Question: Today I debugged my code and saw that my worldviewproj was huge (sorry it it's not readable):

{ 4.91479736e+010, -6.29708390e+010, -863636224, 432034112 }
That's the first line, and I'm trying to debug my code because my application doesn't display anything.
My world matrix is the identity matrix and my view matrix is also huge.
So my question, what's the range of a worldviewproj matrix? Or is it normal that it is that big and it's something else?
: Figured out I was wrongly setting the fovY of the projection matrix :)
But,... as I said the view matrix is now the problem :( The View Matrix has in every entry -431602080
: I can myself!! I forgot to store the computed matrix in the view variable in my camera class :|
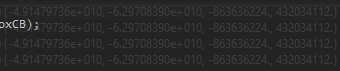
Answer: My Worldviewproj was so big, because
1) I set wrong arguments to the projection matrix, and
2) the view matrix was filled with random data because I failed to initialize it!